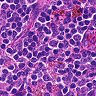
Metastatic tissue present: no